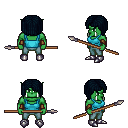
a pixel art fantasy rpg character, male body template, orc, green skin, teal pirate shirt, teal pants, raven pageboy hairstyle, leather bracers, metal boots, spear, four views (front, back, left, right), 2x2 character sprite sheet, small pixel art, hard edges, no anti-aliasing